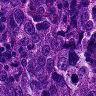
Metastatic tissue present: yes